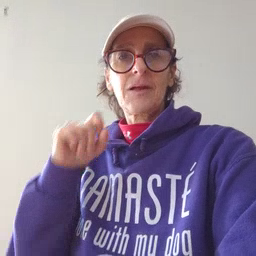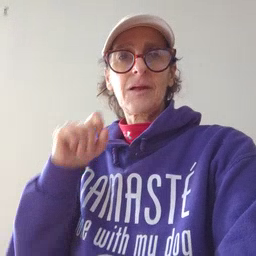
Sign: owie